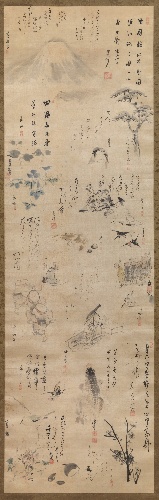
Title: 蜀山人（大田南畝）・式亭三馬他　諸家書画寄書|Drawings and Poems by Various Artists
Artist: Teisai Hokuba|Shikitei Sanba|Kitao Masanobu (Santō Kyōden)|Shokusanjin (Ōta Nanpo)
Artist bio: Japanese, 1771–1844|Japanese, 1776–1822|Japanese, 1761–1816|Japanese, 1749–1823
Date: ca. 1814
Object type: Hanging scroll
Classification: Paintings
Medium: Hanging scroll; ink and color on silk
Culture: Japan
Period: Edo period (1615–1868)
Dimensions: Image: 60 × 18 1/2 in. (152.4 × 47 cm)
Overall with mounting: 81 × 24 7/8 in. (205.7 × 63.2 cm)
Overall with knobs: 81 × 27 5/8 in. (205.7 × 70.2 cm)
Department: Asian Art
Credit line: Fishbein-Bender Collection, Gift of T. Richard Fishbein and Estelle P. Bender, in celebration of the Museum’s 150th Anniversary,  2019
Accession year: 2019
Repository: Metropolitan Museum of Art, New York, NY